Interaction volume radius: 5 \u00c5
Interaction volume height: 15 \u00c5
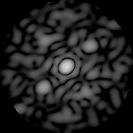
Disorder parameter: 0.6117